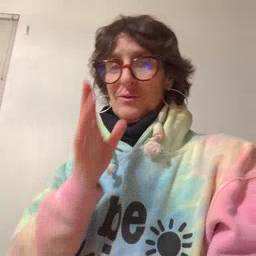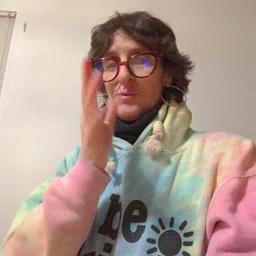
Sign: grandma